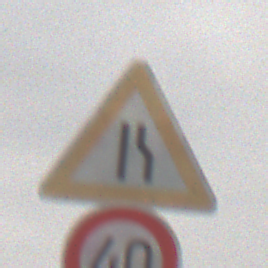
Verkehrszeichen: EinseitigVerengteFahrbahnRechts
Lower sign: Geschwindigkeit40
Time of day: MorningAfternoon
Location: Outdoor (Nature)
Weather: Overcast
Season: NotSpecified
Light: Natural